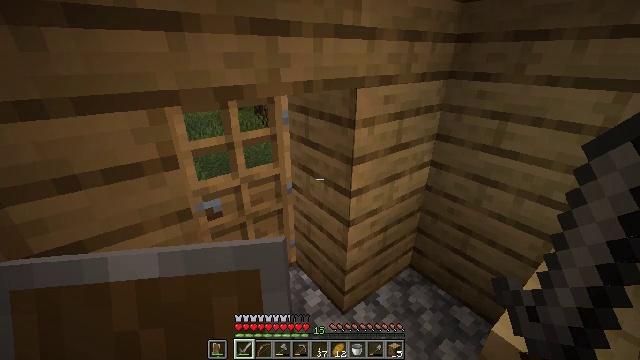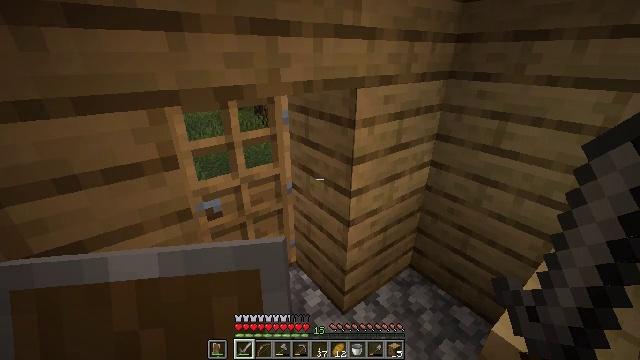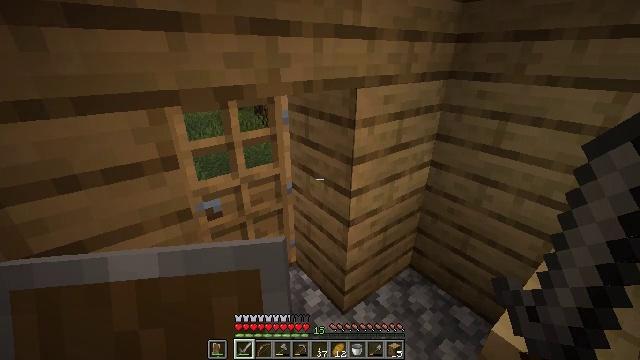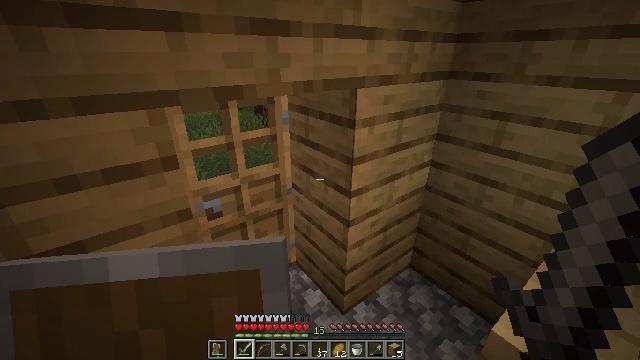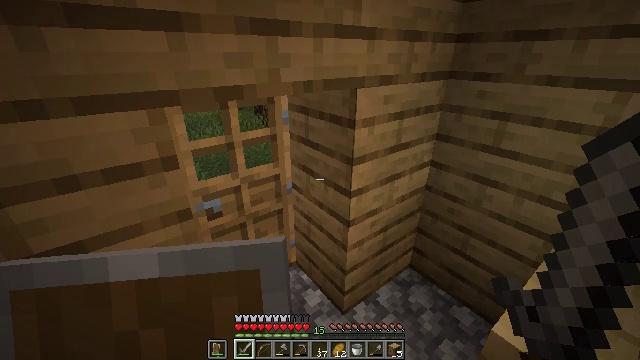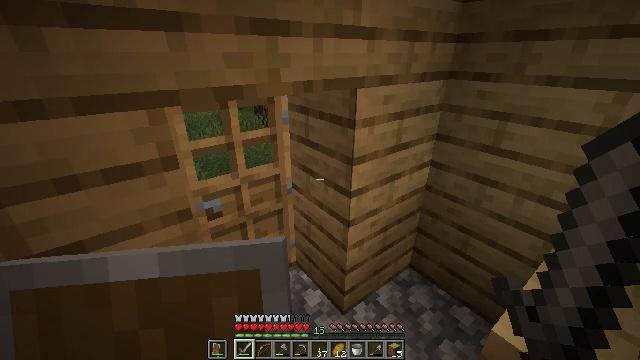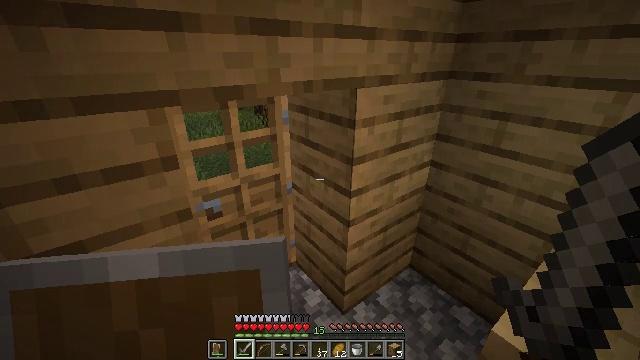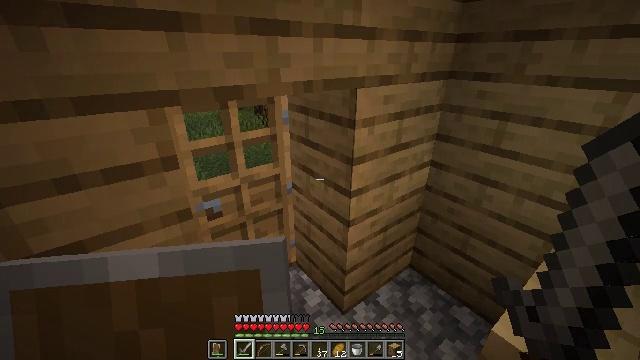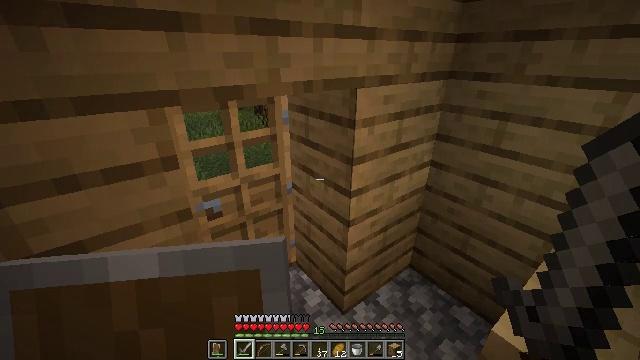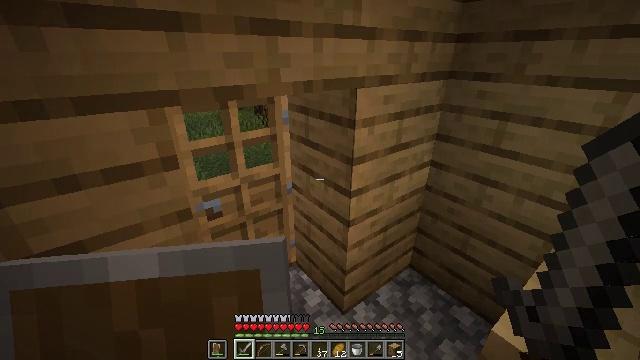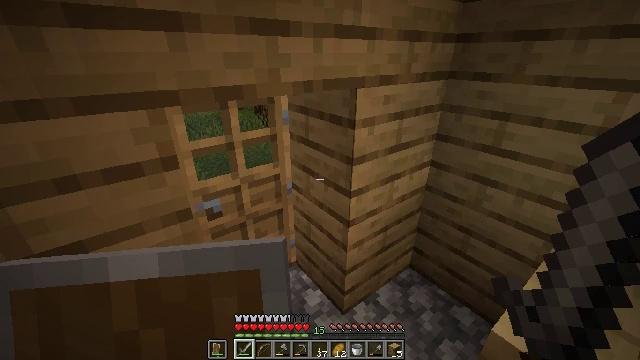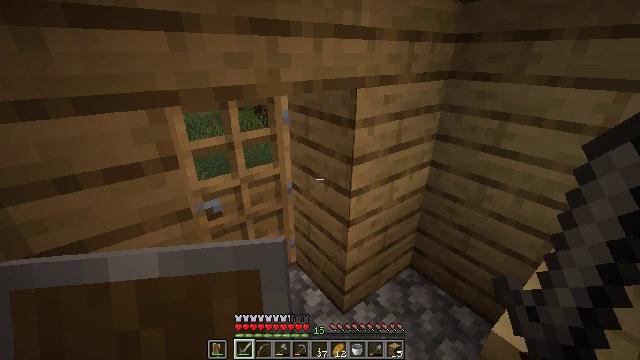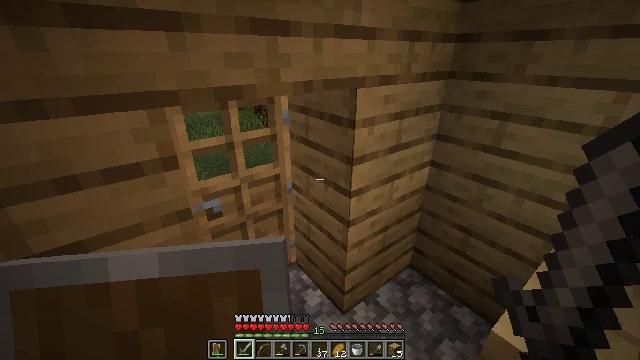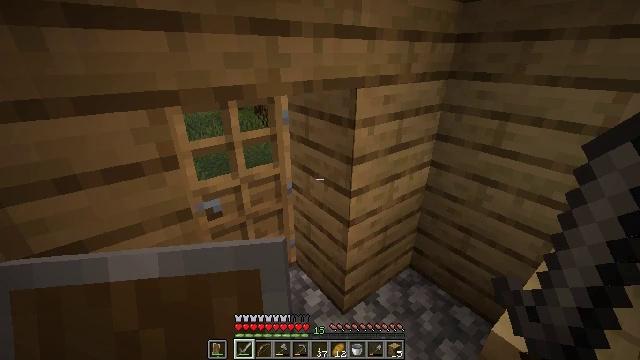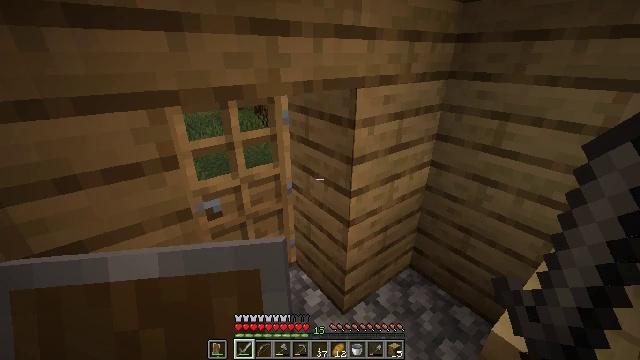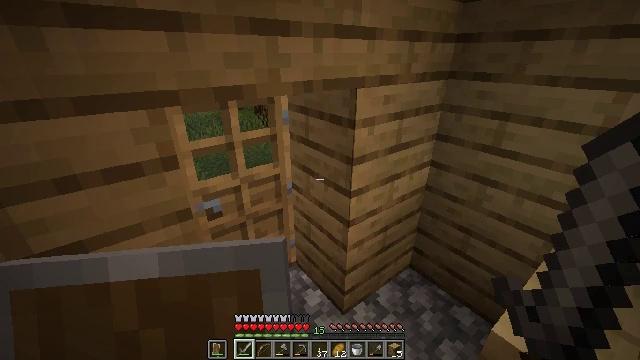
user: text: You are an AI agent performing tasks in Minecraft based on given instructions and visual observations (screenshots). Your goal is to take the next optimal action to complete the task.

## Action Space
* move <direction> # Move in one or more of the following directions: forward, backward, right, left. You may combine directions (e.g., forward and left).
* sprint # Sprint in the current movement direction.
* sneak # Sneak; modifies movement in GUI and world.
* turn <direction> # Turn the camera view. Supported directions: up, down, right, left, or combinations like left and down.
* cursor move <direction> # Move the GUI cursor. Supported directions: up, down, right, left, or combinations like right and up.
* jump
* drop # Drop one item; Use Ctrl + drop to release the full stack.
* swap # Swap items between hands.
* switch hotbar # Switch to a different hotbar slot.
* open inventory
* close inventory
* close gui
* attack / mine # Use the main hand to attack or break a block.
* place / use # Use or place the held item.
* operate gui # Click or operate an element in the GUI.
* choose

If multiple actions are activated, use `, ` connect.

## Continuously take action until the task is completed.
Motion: motion action
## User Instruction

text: Collect oak stairs from a structure.
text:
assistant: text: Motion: no_op
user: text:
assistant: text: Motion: no_op
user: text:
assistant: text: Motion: no_op
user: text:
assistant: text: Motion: no_op
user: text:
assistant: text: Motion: no_op
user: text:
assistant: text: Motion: no_op
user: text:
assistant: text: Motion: no_op
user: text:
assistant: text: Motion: no_op
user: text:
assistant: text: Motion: no_op
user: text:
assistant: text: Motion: no_op
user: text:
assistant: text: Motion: no_op
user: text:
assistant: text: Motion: no_op
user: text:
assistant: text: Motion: no_op
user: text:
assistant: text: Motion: no_op
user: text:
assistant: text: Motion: no_op
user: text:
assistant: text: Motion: no_op
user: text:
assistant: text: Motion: no_op
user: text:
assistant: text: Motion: no_op
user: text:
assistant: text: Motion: turn left and up
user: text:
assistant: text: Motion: turn left
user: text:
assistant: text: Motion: turn left and down
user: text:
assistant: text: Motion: turn right and up
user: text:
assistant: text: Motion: turn left and up
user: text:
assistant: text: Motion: turn left and down
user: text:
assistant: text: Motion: turn left and down
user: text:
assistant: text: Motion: turn left and down
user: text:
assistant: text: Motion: move back, turn left and up
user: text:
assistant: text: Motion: move back, turn left and down
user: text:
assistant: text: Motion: move back and move left, turn left and down
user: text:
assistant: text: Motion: move back and move left, turn left and down